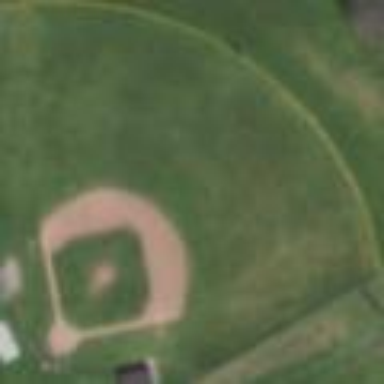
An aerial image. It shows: Baseball pitch for leisure land.